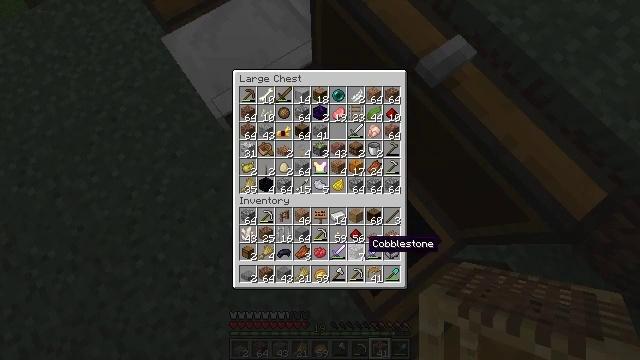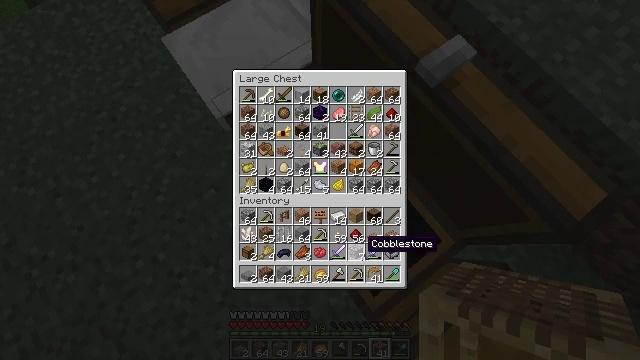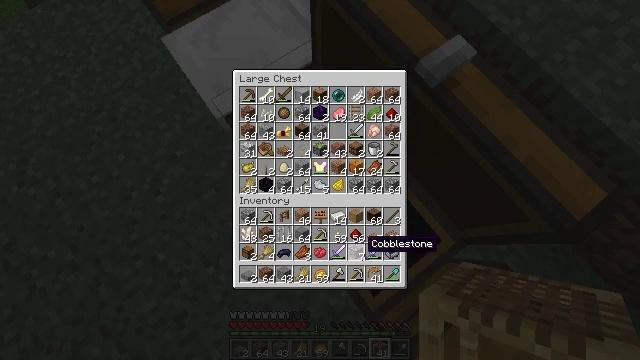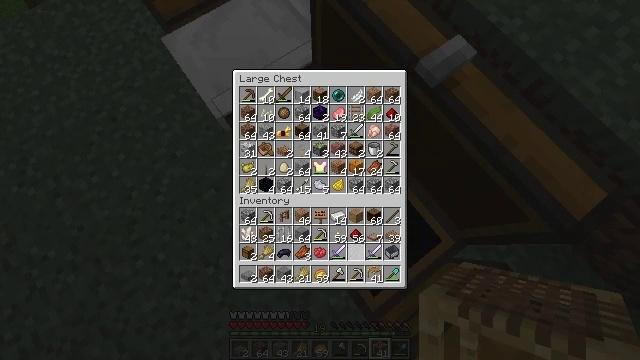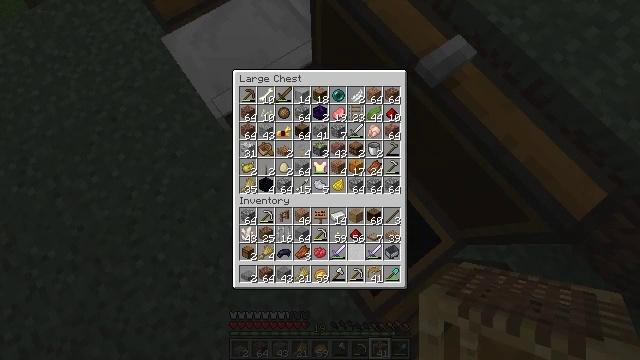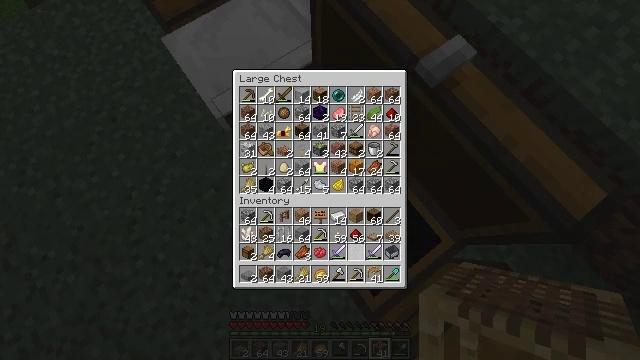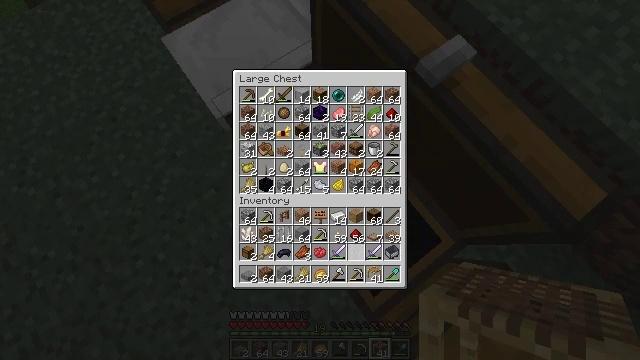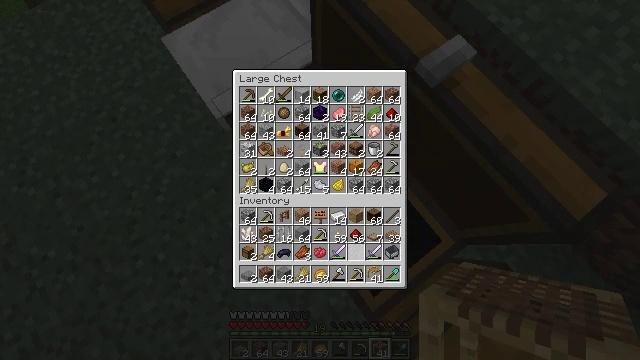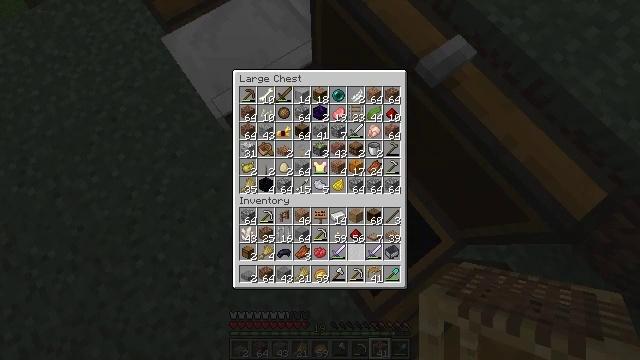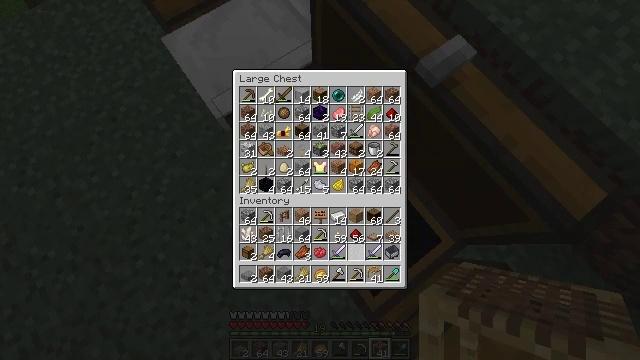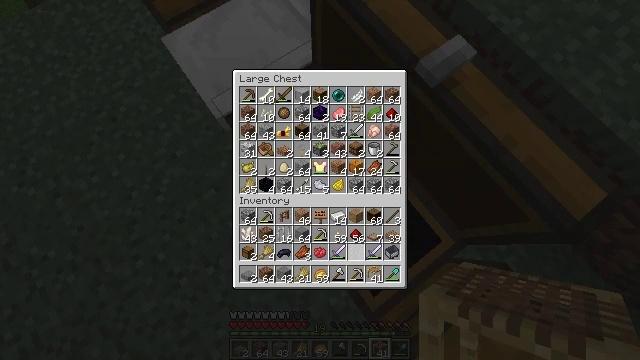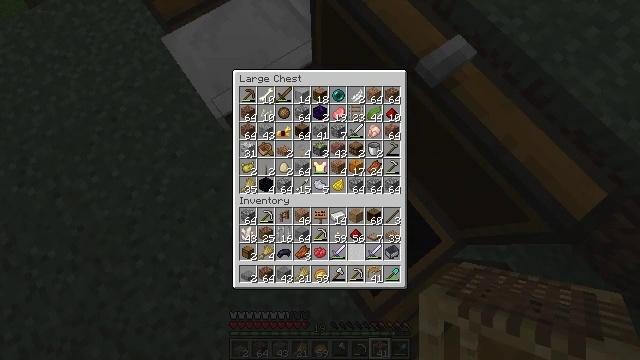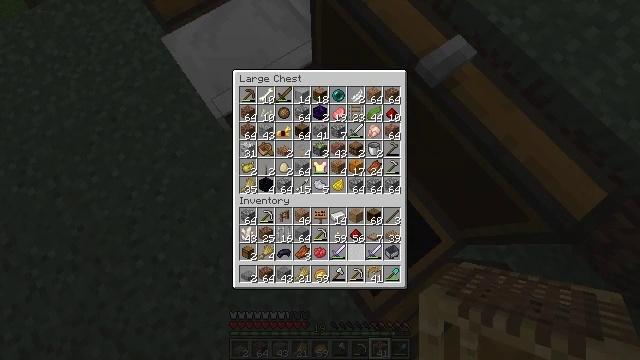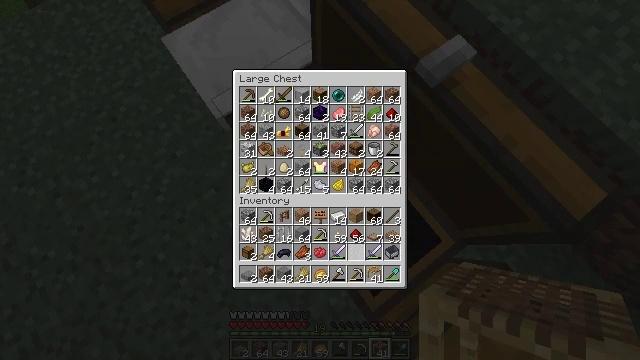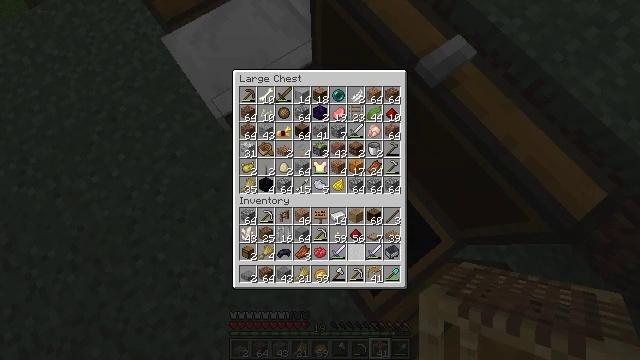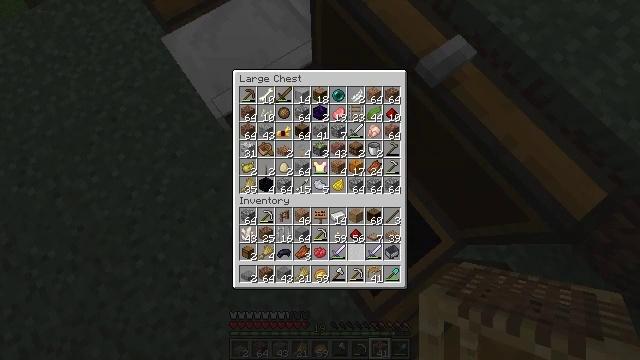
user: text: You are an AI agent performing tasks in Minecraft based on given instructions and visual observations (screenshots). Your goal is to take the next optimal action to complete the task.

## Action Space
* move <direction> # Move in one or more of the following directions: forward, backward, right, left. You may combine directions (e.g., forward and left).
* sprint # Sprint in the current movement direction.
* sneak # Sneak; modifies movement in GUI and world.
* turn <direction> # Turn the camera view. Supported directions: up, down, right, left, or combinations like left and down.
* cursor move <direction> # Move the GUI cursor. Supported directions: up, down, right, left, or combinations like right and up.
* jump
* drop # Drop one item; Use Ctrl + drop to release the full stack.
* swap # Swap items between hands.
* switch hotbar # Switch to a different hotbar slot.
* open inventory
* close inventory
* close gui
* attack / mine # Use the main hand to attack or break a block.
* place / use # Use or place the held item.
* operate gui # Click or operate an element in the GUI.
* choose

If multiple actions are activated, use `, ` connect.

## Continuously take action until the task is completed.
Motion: motion action
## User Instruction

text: Craft glass.
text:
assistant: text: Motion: sneak
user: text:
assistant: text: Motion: sneak
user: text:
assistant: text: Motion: sneak, operate gui
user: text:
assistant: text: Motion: sneak, operate gui
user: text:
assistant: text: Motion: sneak
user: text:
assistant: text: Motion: sneak
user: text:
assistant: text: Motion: sneak
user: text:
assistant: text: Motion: sneak
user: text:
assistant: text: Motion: sneak
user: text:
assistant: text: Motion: sneak
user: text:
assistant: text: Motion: sneak
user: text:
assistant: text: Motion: sneak
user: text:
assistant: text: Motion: no_op
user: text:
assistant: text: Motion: no_op
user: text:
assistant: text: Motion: no_op
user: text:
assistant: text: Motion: no_op
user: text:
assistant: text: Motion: no_op
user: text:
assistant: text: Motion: no_op
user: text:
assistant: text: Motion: no_op
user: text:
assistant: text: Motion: close gui
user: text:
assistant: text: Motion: no_op
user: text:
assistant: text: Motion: turn right
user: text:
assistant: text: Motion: turn right
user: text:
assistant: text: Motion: turn right and up
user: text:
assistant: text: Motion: turn right and up
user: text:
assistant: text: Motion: turn right and up
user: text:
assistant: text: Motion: turn right and up
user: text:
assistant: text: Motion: turn right and up
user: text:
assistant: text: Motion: move forward, turn up
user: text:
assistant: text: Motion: move forward